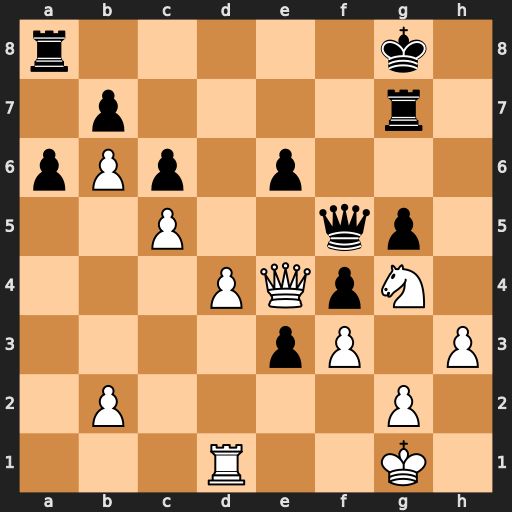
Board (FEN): r5k1/1p4r1/pPp1p3/2P2qp1/3PQpN1/4pP1P/1P4P1/3R2K1
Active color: w
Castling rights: -
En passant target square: -
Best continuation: Nh6+ Kh8 Nxf5